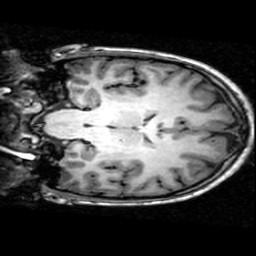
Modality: T1w
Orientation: coronal
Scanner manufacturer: ge
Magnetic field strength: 3 T
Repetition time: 0.00904 s
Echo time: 0.00184 s